A spectrogram of one vibration snapshot from a rotating-machine test bench is shown (time on one axis, frequency on the other). What is the most likely rotor condition (normal, misalignment, unbalance, looseness)?
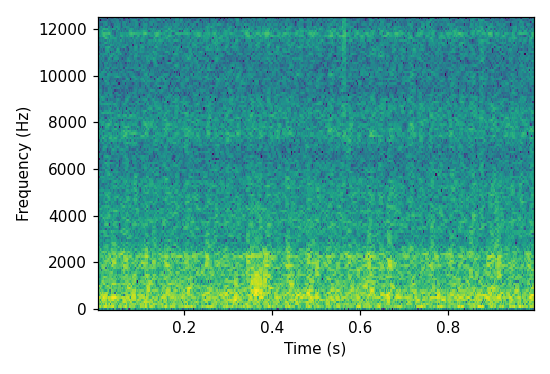
Answer: looseness